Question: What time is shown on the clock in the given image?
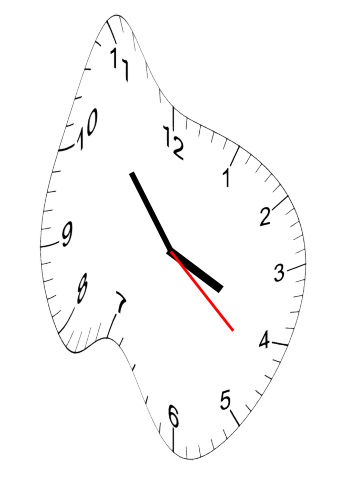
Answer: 03:53:22